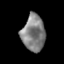
Tissue: skin
Cell type: Epithelial cells
Senescence score: 0.2658
Nuclear area (px): 821
Mean DAPI intensity: 128.709